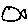
Label: fish